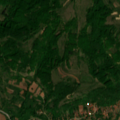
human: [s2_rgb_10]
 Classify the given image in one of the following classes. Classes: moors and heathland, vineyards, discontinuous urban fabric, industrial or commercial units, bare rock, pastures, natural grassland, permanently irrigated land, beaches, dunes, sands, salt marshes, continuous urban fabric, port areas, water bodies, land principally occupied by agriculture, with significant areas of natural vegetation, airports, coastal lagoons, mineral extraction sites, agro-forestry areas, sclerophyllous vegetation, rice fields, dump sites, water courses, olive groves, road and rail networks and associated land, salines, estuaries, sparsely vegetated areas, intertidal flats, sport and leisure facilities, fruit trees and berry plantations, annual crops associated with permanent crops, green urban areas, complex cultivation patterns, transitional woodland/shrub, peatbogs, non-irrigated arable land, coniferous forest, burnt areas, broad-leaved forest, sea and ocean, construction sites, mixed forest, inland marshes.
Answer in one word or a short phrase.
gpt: complex cultivation patterns, land principally occupied by agriculture, with significant areas of natural vegetation, broad-leaved forest